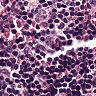
Metastatic tissue present: no